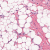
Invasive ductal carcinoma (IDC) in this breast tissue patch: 0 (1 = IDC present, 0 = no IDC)